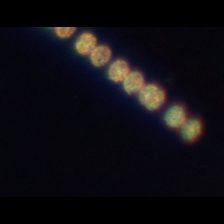
Taxon: Thalassiosira
Group: Diatoms